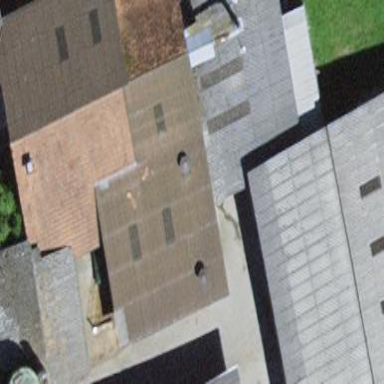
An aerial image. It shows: Stable building.